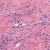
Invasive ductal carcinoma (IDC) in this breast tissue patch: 1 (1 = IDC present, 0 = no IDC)